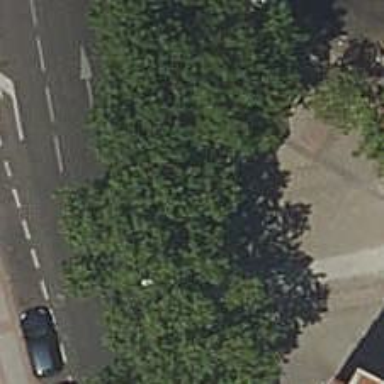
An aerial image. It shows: Bus stop with platform for public transport.